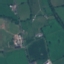
Land use / land cover class: Pasture